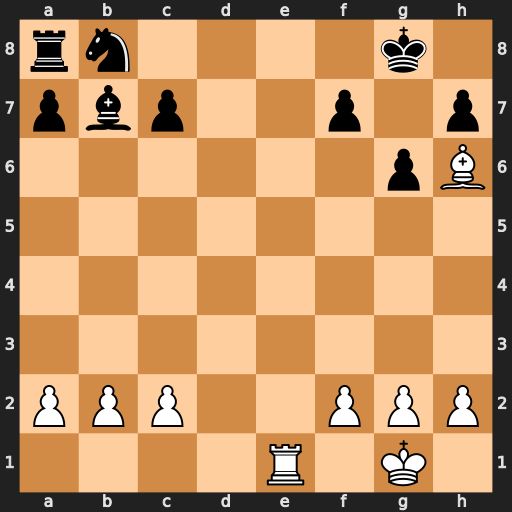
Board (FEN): rn4k1/pbp2p1p/6pB/8/8/8/PPP2PPP/4R1K1
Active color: w
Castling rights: -
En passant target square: -
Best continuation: Re8#